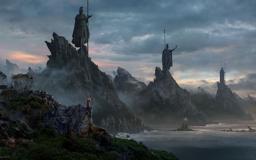
Label: fantasy landscape or architecture